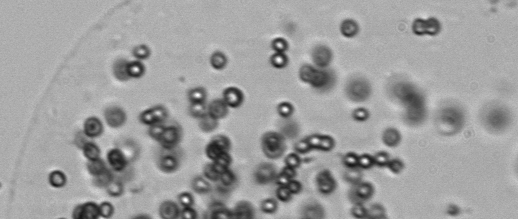
Label: Phaeocystis